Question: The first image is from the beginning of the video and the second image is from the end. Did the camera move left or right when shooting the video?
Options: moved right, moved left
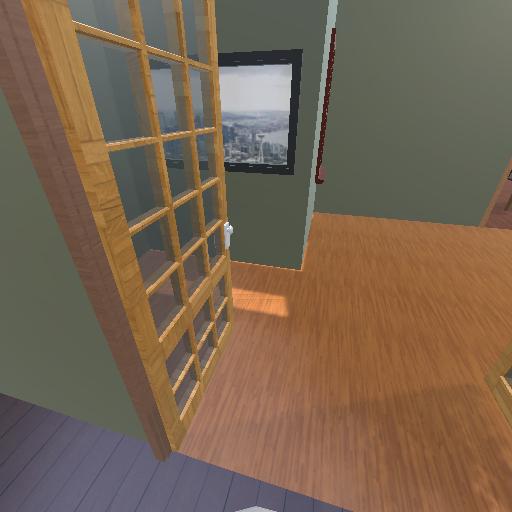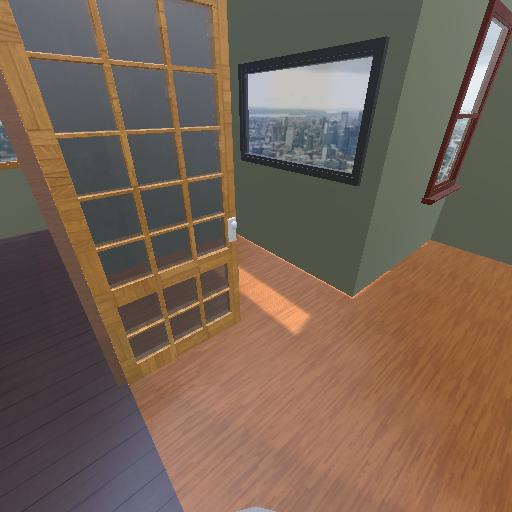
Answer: moved right